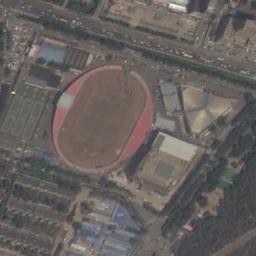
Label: stadium